Question: I have been attempting to implement the JQuery Hover Implementation for a page that now uses JavaScript.
mousing over the Thumb Image should change the Lower Image accordingly, and when you mouse out the background-color should return to the background color #FFFFFF.
I think that Im still missing something in the JavaScript and if someone sees the problem, I would really greatly appreciate it.
Here is my JSFiddle: <URL>
Here is the link to the site which illustrates the behavior: <URL>

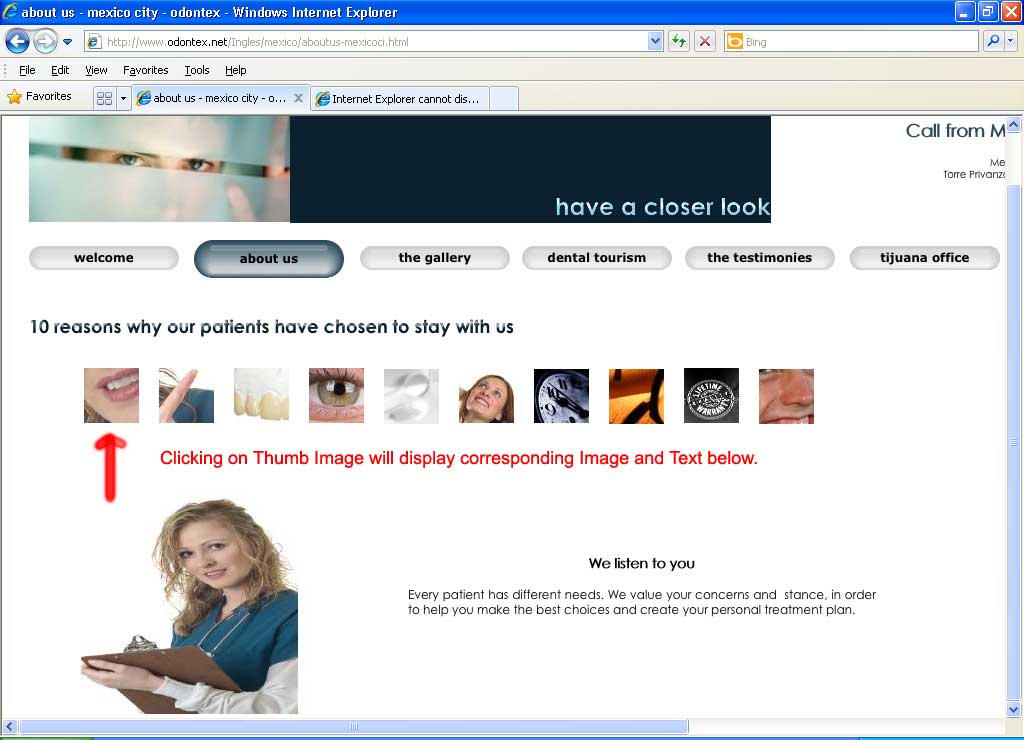
Answer: All your divs have 'id="content"' changing them to 'class="content' would be a start